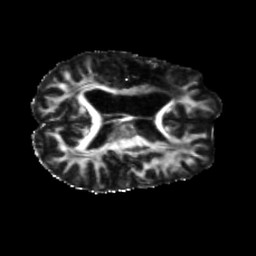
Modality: FA
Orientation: axial
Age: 42
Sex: male
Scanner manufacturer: siemens
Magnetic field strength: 3 T
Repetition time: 5.25 s
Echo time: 0.08 s